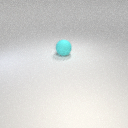
large cyan rubber sphere